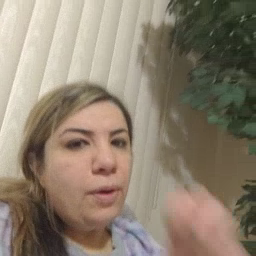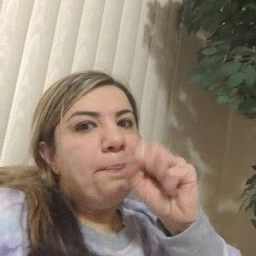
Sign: orange